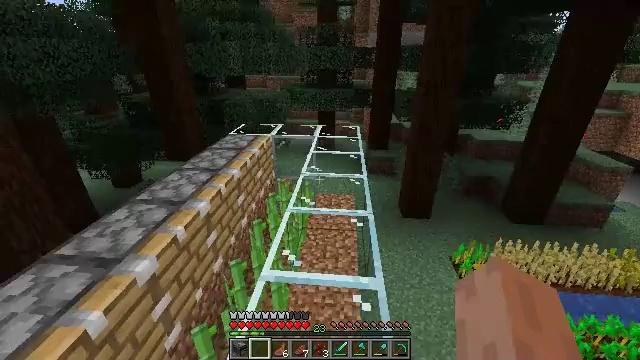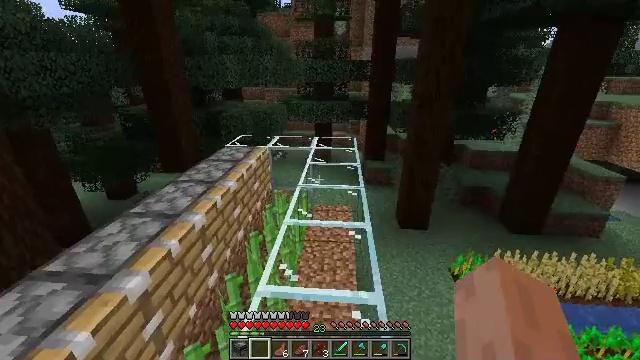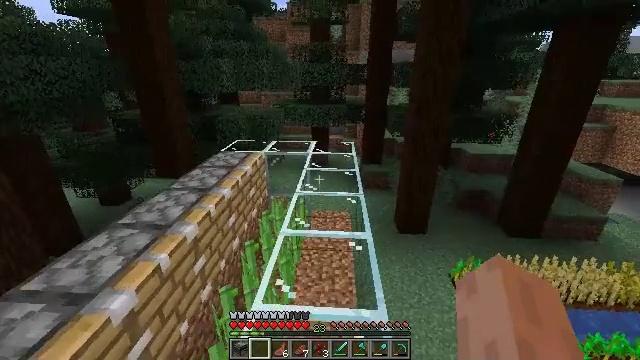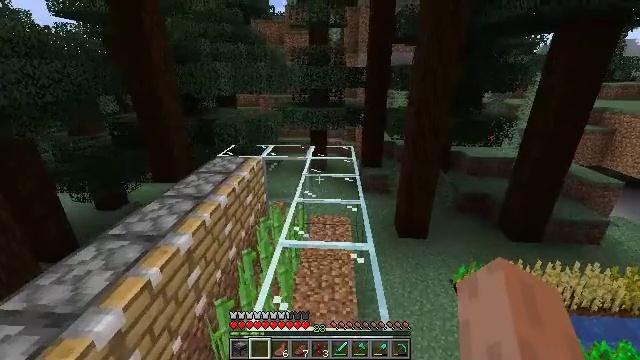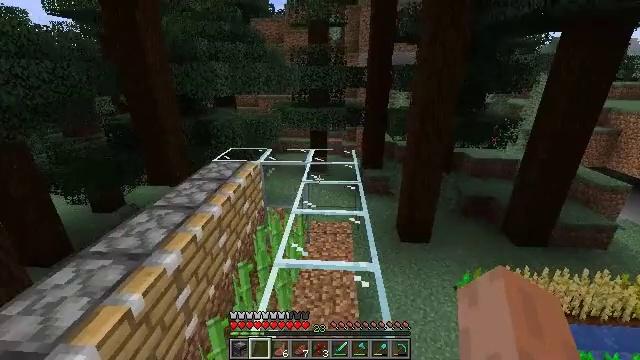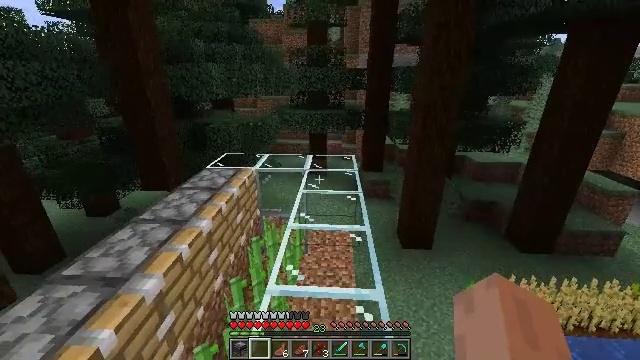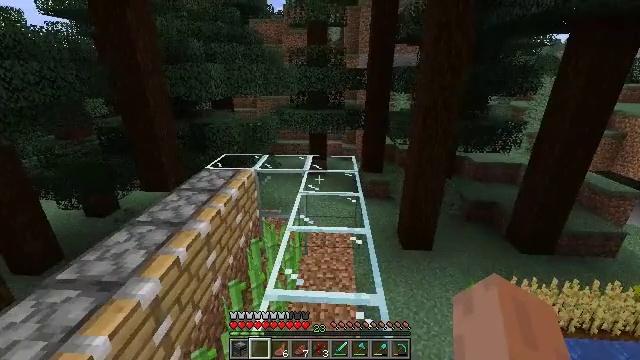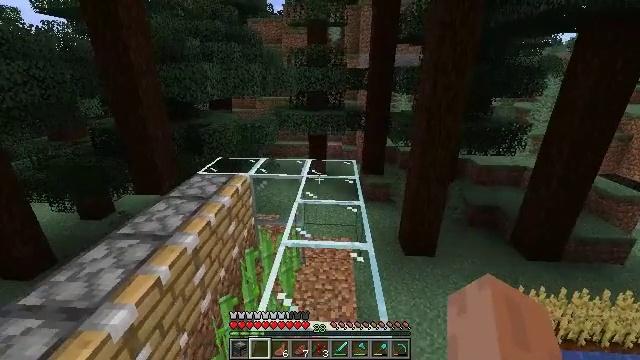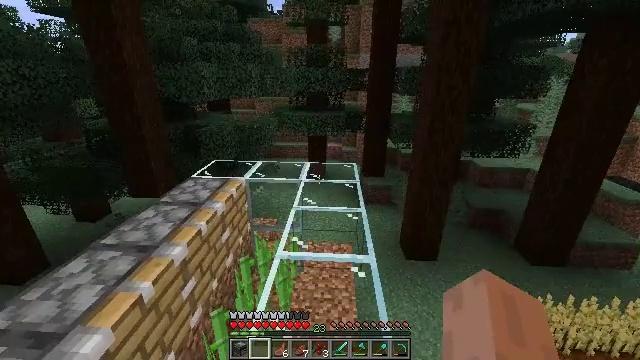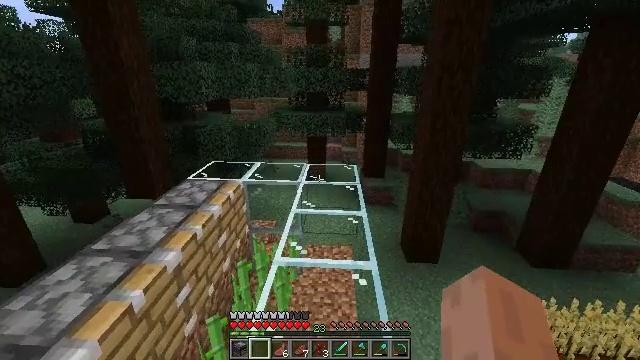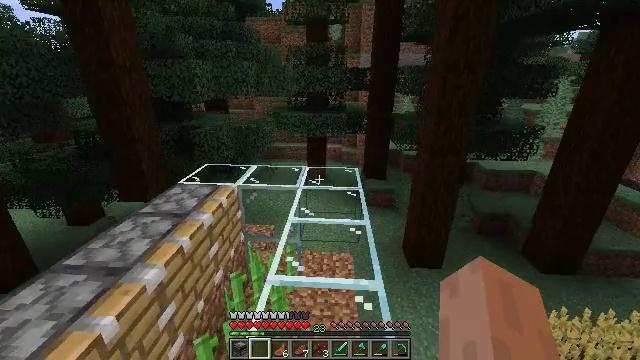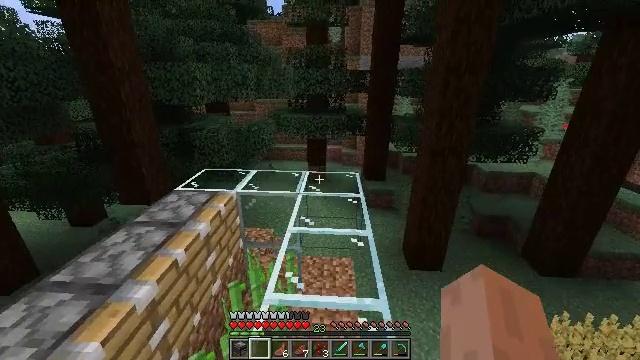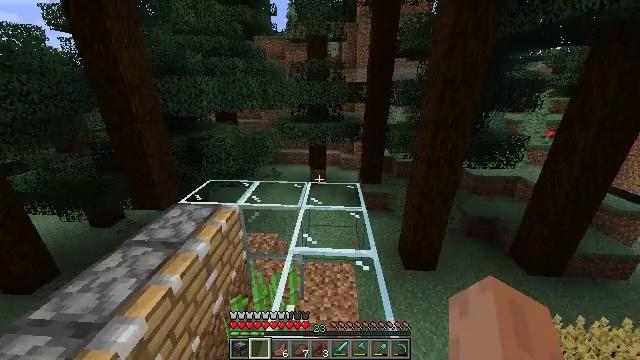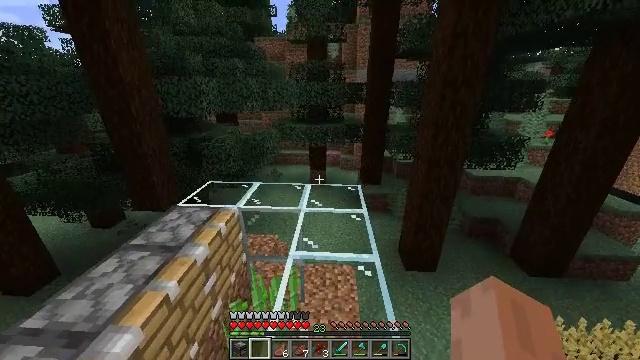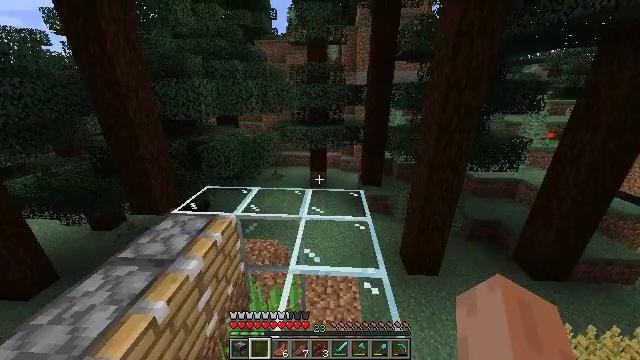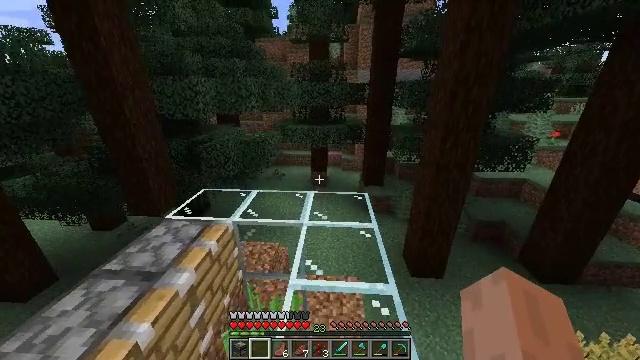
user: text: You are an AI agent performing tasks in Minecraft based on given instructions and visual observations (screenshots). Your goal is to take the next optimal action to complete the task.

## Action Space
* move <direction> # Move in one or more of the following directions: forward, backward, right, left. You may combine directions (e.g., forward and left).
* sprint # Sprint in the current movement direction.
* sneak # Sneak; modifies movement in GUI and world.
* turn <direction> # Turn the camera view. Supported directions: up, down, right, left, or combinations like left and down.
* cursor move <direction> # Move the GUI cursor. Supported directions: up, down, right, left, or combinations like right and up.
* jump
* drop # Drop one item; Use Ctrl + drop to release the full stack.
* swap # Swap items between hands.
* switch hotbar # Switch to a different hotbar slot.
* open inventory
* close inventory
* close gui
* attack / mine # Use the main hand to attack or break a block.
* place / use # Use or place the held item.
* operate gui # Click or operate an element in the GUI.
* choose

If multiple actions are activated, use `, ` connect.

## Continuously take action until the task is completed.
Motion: motion action
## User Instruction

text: Craft a piston.
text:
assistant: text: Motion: move forward, turn up
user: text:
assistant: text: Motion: move forward
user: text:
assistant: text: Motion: move forward
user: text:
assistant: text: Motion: move forward
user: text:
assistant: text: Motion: move forward
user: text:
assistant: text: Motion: move forward
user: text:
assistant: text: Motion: move forward
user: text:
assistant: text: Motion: move forward
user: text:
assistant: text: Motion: move forward
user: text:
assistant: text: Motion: move forward, sprint
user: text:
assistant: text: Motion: move forward, sprint
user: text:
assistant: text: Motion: move forward, sprint
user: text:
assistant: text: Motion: move forward, sprint
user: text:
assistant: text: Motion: move forward, sprint
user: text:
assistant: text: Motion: move forward
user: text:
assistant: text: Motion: move forward
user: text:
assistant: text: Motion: move forward, turn left and down
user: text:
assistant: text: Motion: move forward, turn left and down
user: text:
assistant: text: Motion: move forward, turn left and down
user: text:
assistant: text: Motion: move forward, turn left and down
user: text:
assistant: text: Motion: move forward, turn left and down
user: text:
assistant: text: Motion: move forward, turn left and down
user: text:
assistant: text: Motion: move forward, turn left and down
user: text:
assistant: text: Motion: move forward, turn left and down
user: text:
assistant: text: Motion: move forward, turn left and down
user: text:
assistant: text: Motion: move forward, turn left and down
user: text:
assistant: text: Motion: move forward, turn left
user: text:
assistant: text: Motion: turn left
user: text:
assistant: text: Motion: turn left
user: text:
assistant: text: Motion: turn left